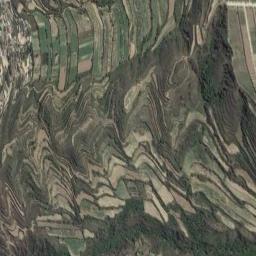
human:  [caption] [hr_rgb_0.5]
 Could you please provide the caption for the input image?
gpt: There are many green plants on the terrace .

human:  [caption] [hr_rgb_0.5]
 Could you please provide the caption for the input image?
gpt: The bare and green terrace is next to some trees .

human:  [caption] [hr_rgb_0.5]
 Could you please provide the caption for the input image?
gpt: A large layer of brown and green mixed terraces .

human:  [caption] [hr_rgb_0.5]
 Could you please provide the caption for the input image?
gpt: There is a straight path between the terraces .

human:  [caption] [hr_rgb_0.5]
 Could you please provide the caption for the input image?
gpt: There are many green terraces and yellow ones .